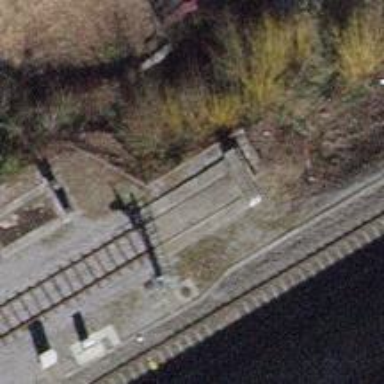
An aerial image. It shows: Railway buffer stop.